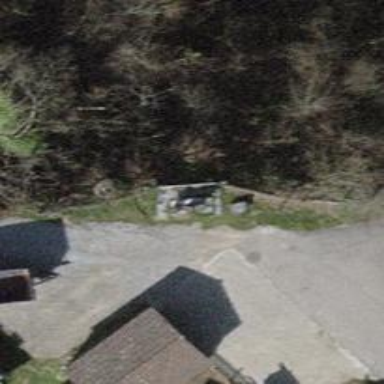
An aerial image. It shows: Brown bench.